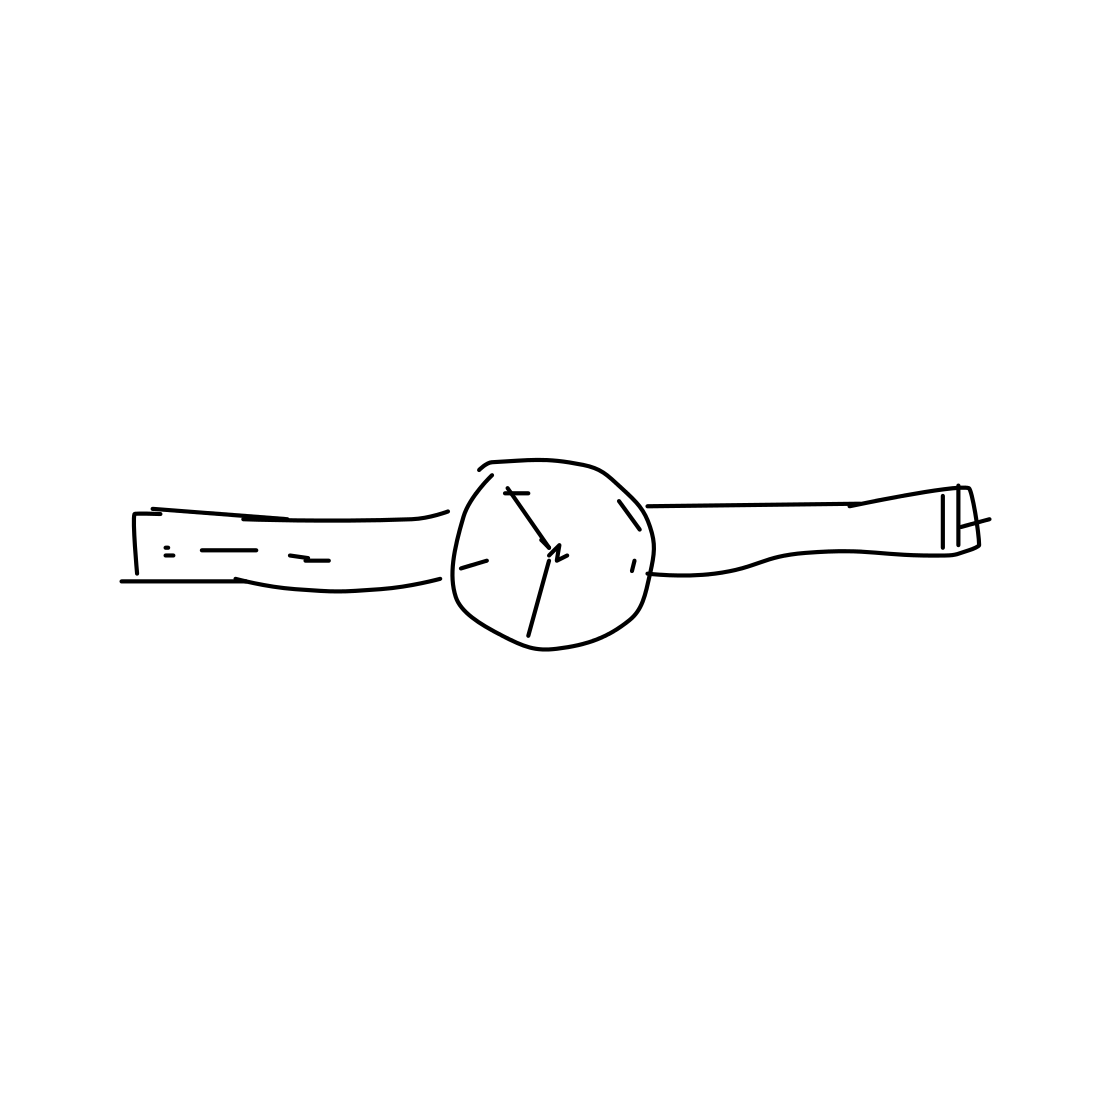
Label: wrist-watch